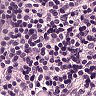
Metastatic tissue present: no